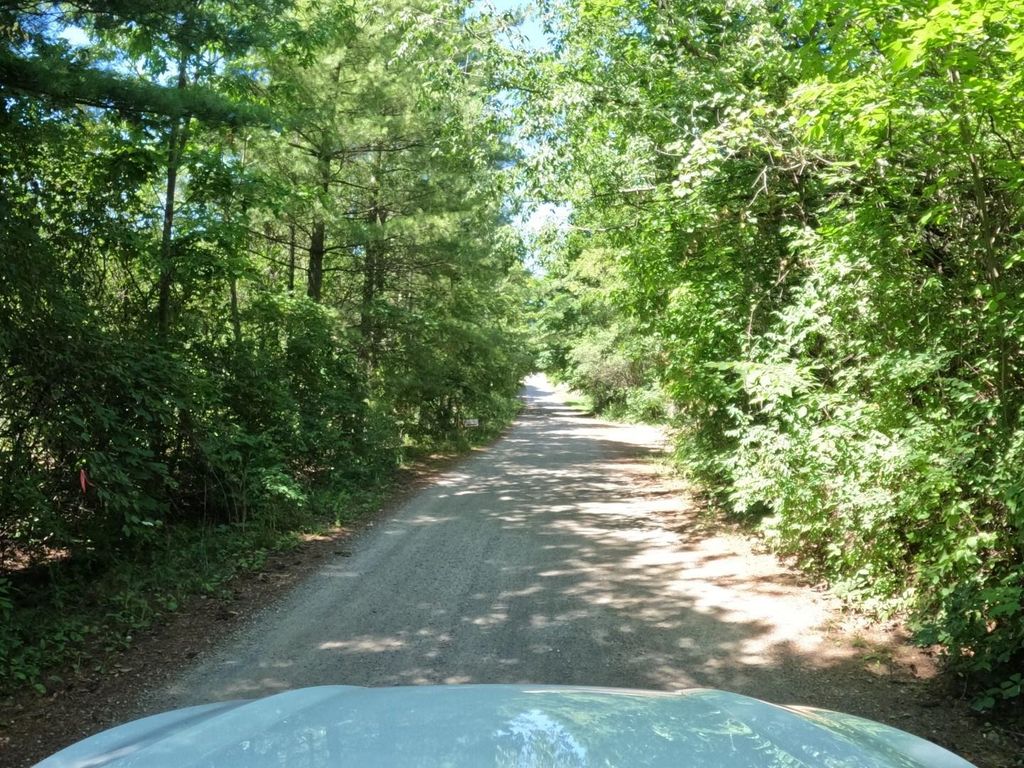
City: kitchener-waterloo